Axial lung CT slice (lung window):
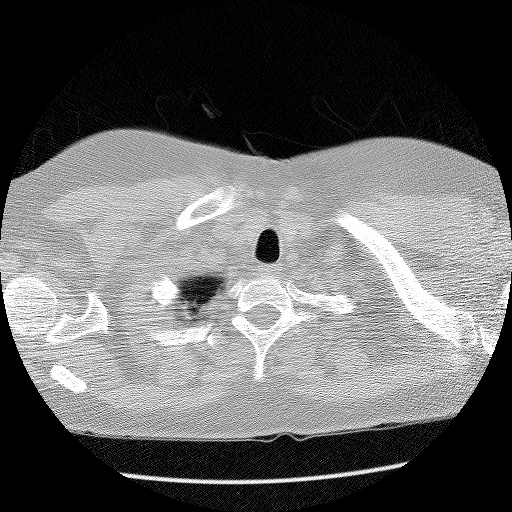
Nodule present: no